Question: Referring to below image, I want that view with yellow background and right border to slide in from right with some text. So this requirements include:
- - - -
I referred <URL> tutorial to understand how to include view with a canvas in layout. But instead of hard coded point positions, I tried following:
'''
public MyView(Context context) {
super(context);
WindowManager wm = (WindowManager) DashBoardActivity.mContext
.getSystemService(Context.WINDOW_SERVICE);
Display display = wm.getDefaultDisplay();
Point size = new Point();
display.getSize(size);
width = size.x;
height = size.y;
width -= 10;
height -= 50;
myPath = new Pt[6];
myPath[0] = new Pt(width, height);
myPath[1] = new Pt(width - 400, height);
myPath[2] = new Pt(width - 500, height - 100);
myPath[3] = new Pt(width - 400, height - 200);
myPath[4] = new Pt(width, height - 200);
myPath[5] = new Pt(width, height);
}
'''
But view is not getting positioned as per the expectation. I tried with different hard-coded positions, but either it's getting displayed at wrong position or not getting displayed at all.
Also, to show the text, I added textview in the layout itself but it is getting displayed at top left of the screen instead of the position shown in below image.
How I can achieve this ? Any suggestions appreciated.

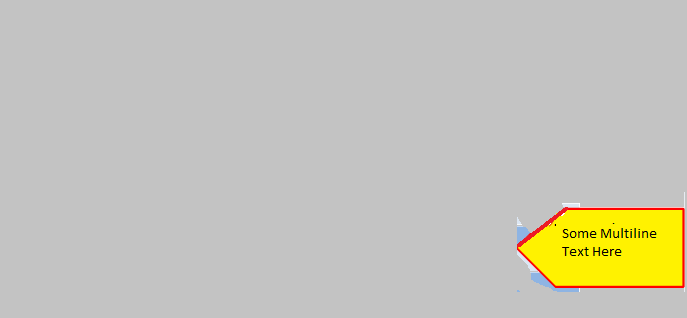
Answer: You dont need any custom view for this, you can set shape or 9patch image as background to the textview and animate that textview using object animator.
<URL>